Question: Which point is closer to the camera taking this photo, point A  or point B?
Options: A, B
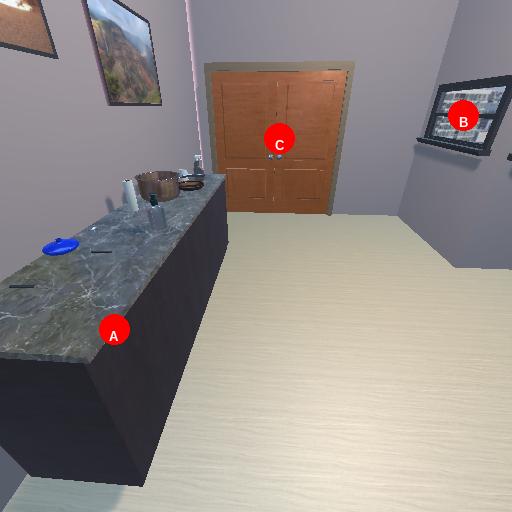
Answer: A